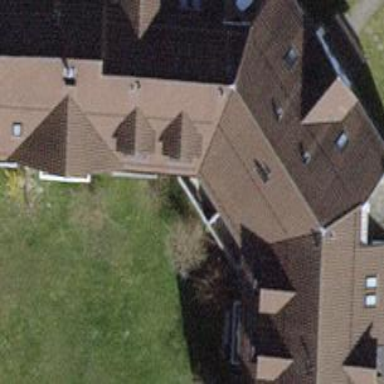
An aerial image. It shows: Building with tiled roof.